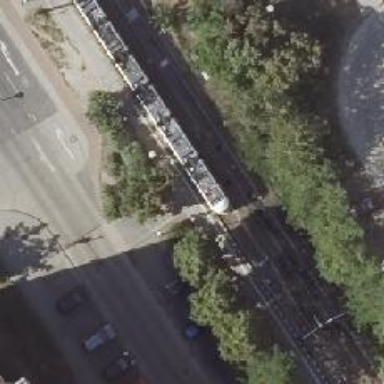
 specifically for trams. The platform has shelter."